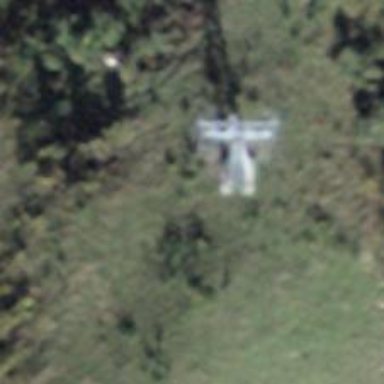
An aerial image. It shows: Pylon for aerialway.